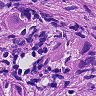
Metastatic tissue present: yes